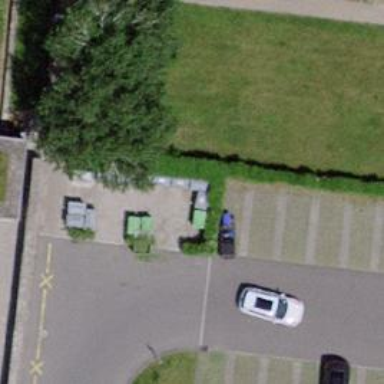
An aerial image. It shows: Hedge barrier.